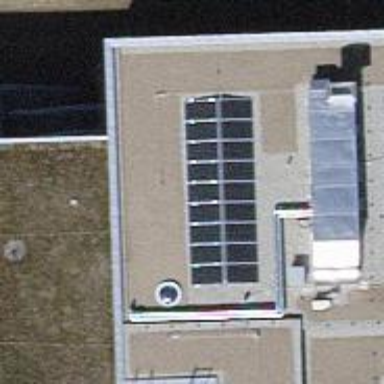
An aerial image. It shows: Solar power generator.